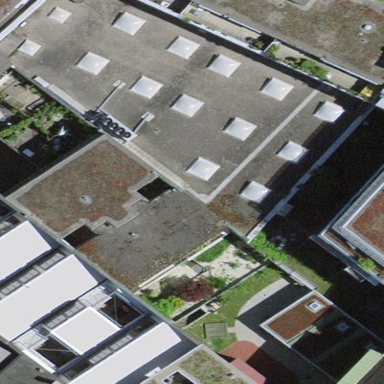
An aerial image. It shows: Office building.